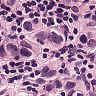
Metastatic tissue present: yes